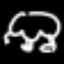
Label: frog